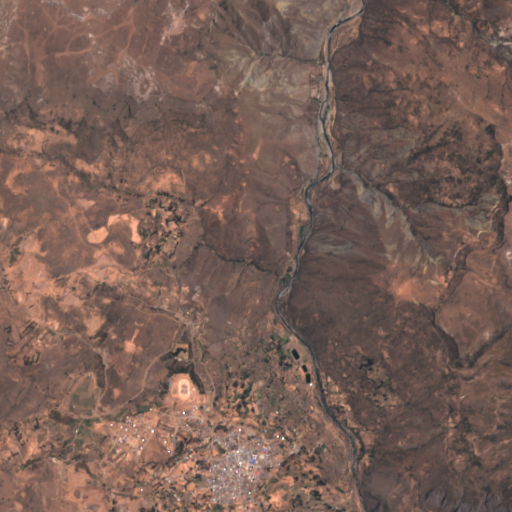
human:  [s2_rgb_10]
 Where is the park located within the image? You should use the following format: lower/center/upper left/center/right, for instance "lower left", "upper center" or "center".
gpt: The park is located in the lower left of the image.
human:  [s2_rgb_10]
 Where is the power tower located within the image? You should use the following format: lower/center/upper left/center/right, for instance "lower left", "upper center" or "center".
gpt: The power tower is located in the upper left of the image.
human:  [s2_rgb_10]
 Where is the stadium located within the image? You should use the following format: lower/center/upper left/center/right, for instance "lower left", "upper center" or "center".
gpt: The stadium is located in the lower center of the image.
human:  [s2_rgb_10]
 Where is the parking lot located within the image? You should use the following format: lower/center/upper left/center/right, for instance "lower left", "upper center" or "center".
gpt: There is no parking lot in the image.